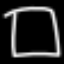
Label: square